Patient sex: M
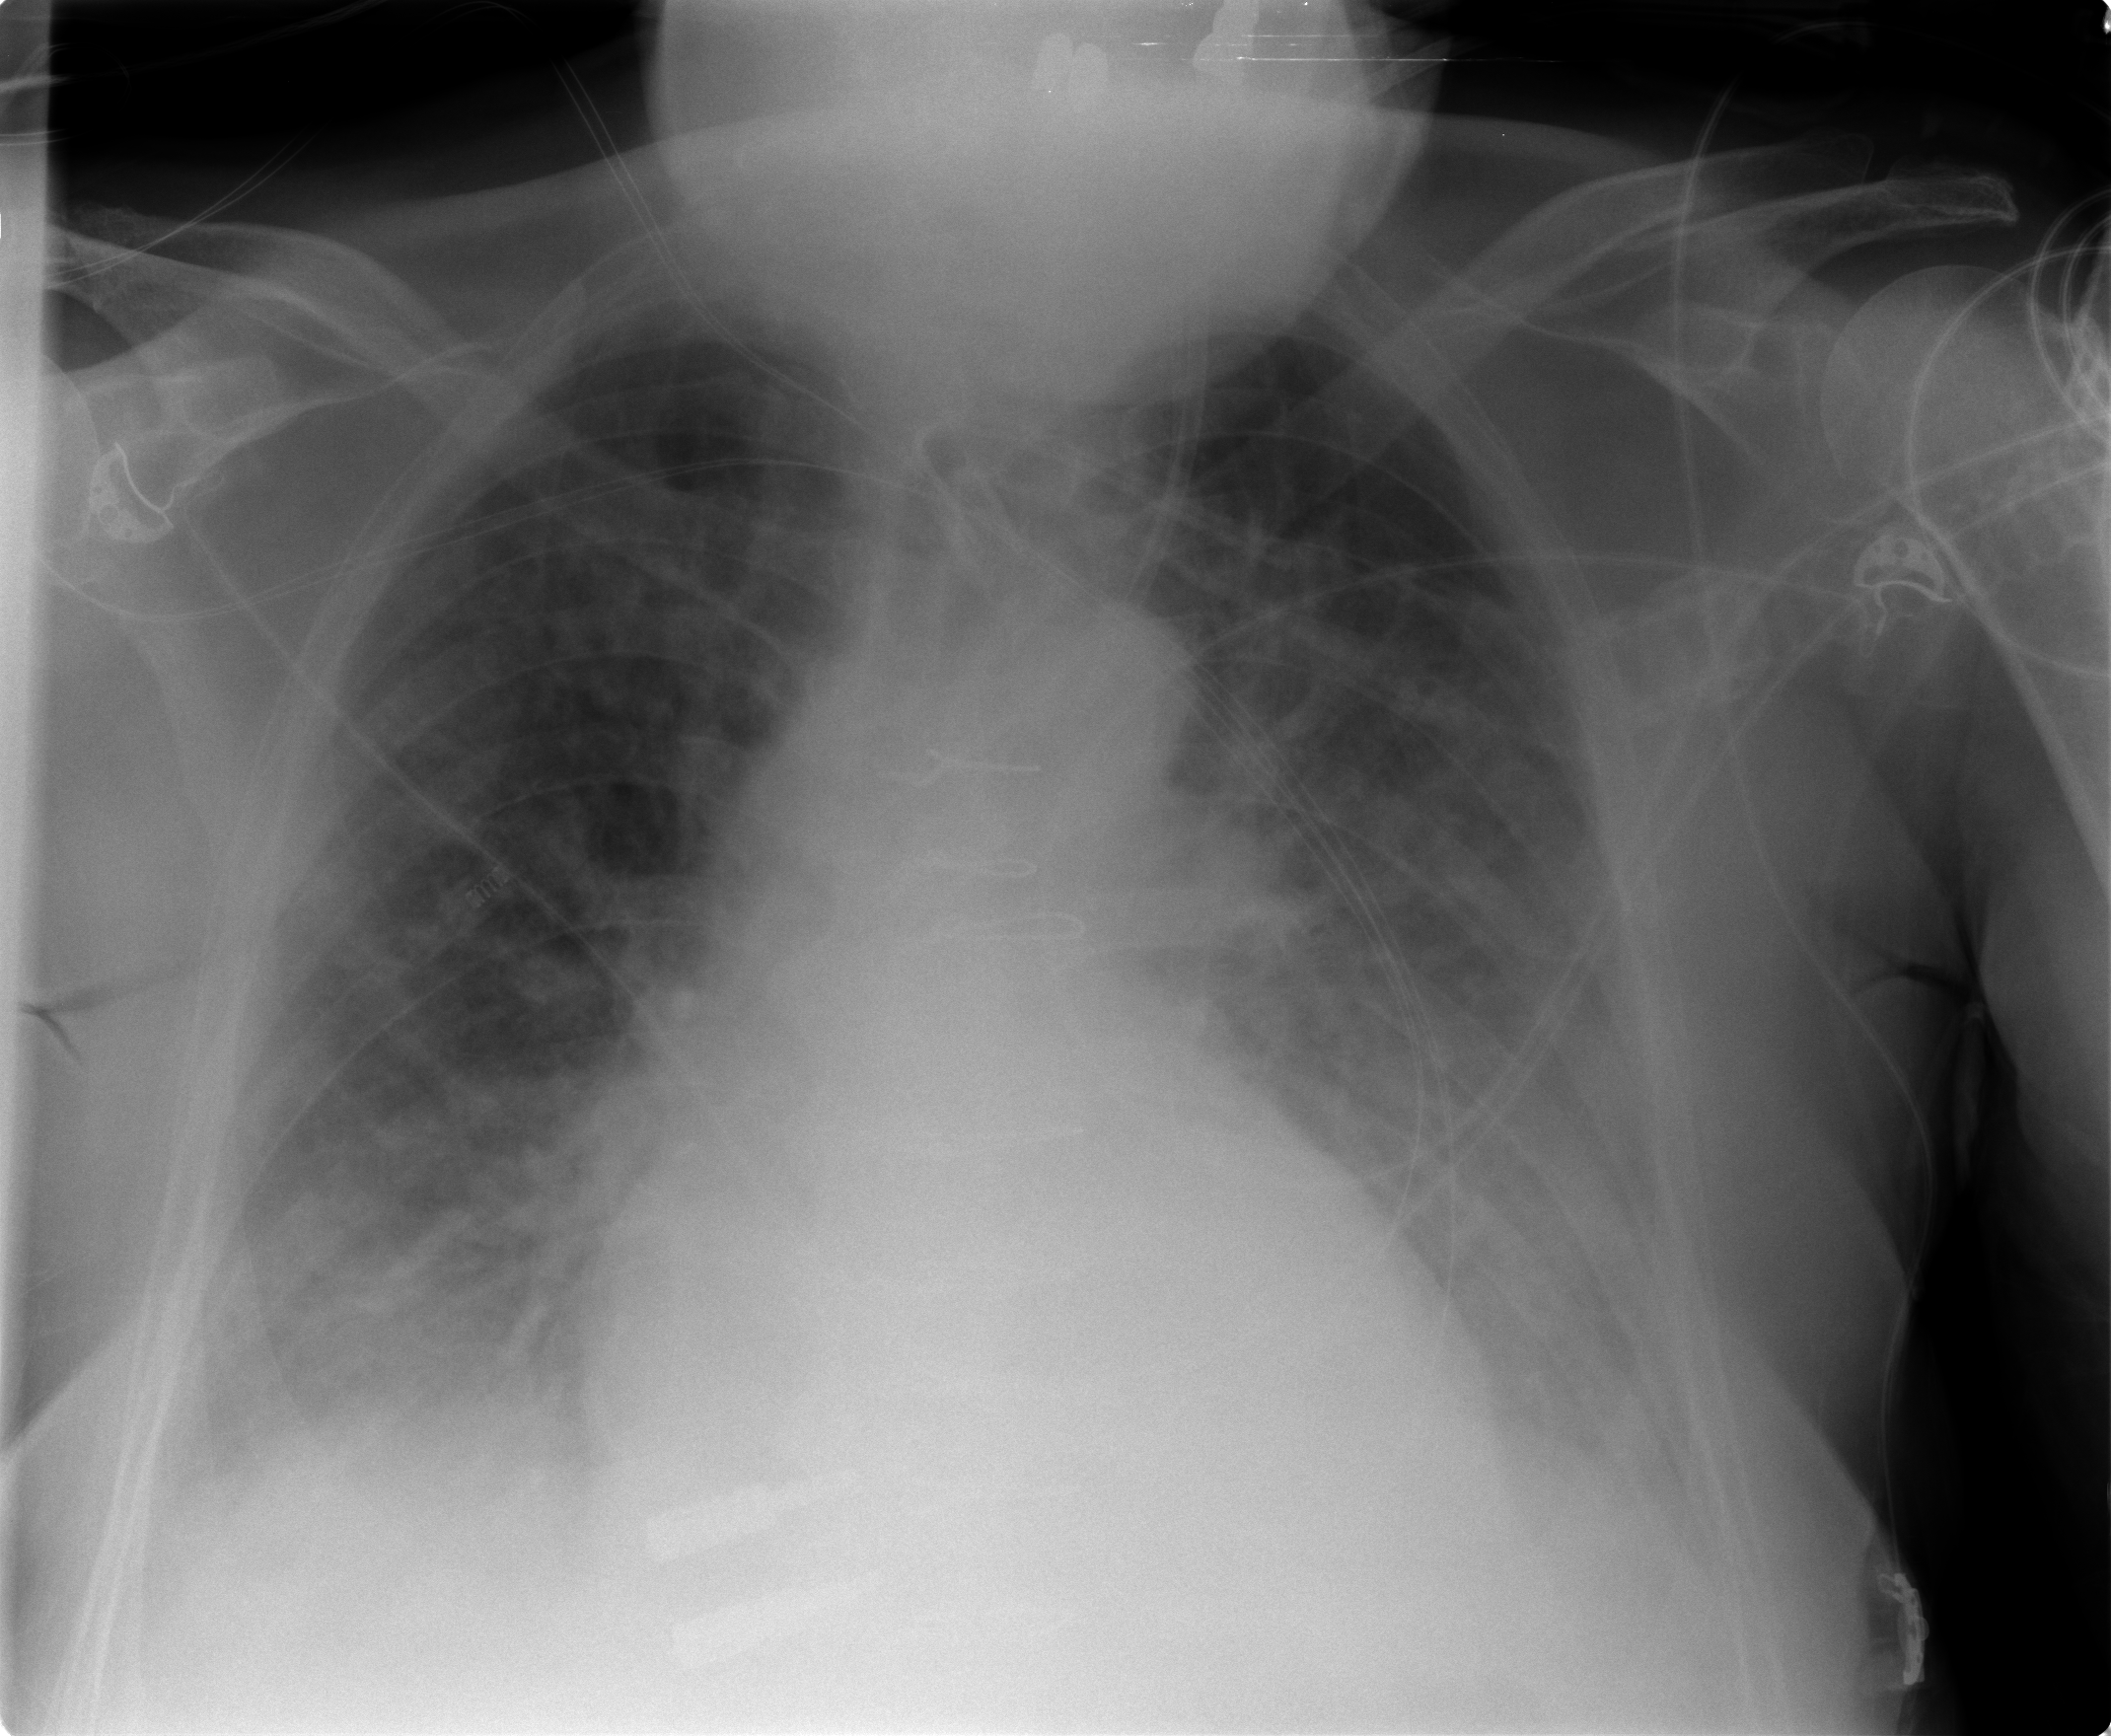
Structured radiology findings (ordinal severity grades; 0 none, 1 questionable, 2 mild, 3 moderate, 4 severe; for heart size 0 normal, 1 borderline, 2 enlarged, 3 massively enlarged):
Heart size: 0
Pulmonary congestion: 2
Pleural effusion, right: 2
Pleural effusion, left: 2
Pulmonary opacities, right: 1
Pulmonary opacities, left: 0
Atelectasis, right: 2
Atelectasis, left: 2